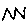
Label: zigzag